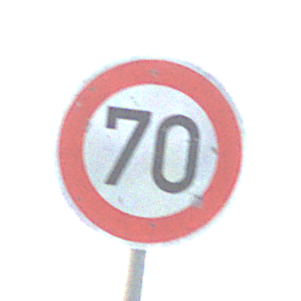
Verkehrszeichen: Geschwindigkeit70
Umgebung: Outdoor, RoadRail
Tageszeit: SunriseSunset
Wetter: PartlyCloudy
Licht: Natural
Jahreszeit: NotSpecified
Kontrast: MediumContrast